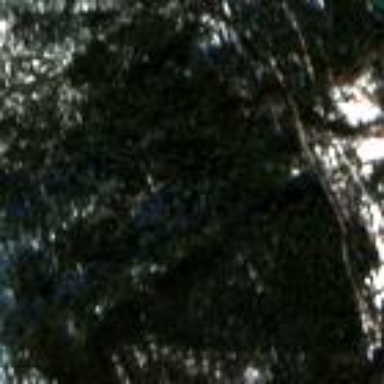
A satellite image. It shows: Evergreen forest with needle-leaved trees.